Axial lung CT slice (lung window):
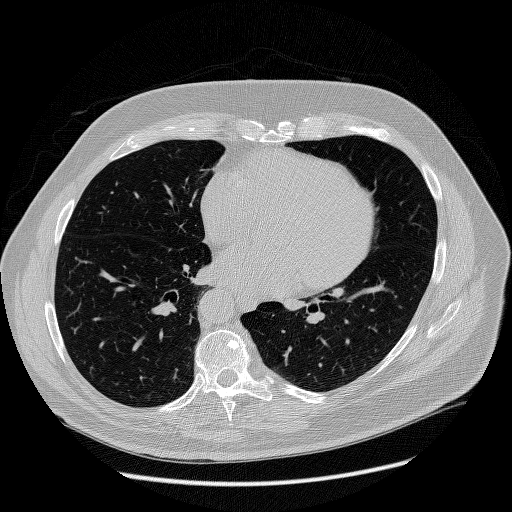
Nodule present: no